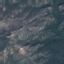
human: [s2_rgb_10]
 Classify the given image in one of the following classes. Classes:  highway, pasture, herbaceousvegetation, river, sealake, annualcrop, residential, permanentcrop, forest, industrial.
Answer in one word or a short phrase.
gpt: HerbaceousVegetation